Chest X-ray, AP view. Patient: 51 years old, sex F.
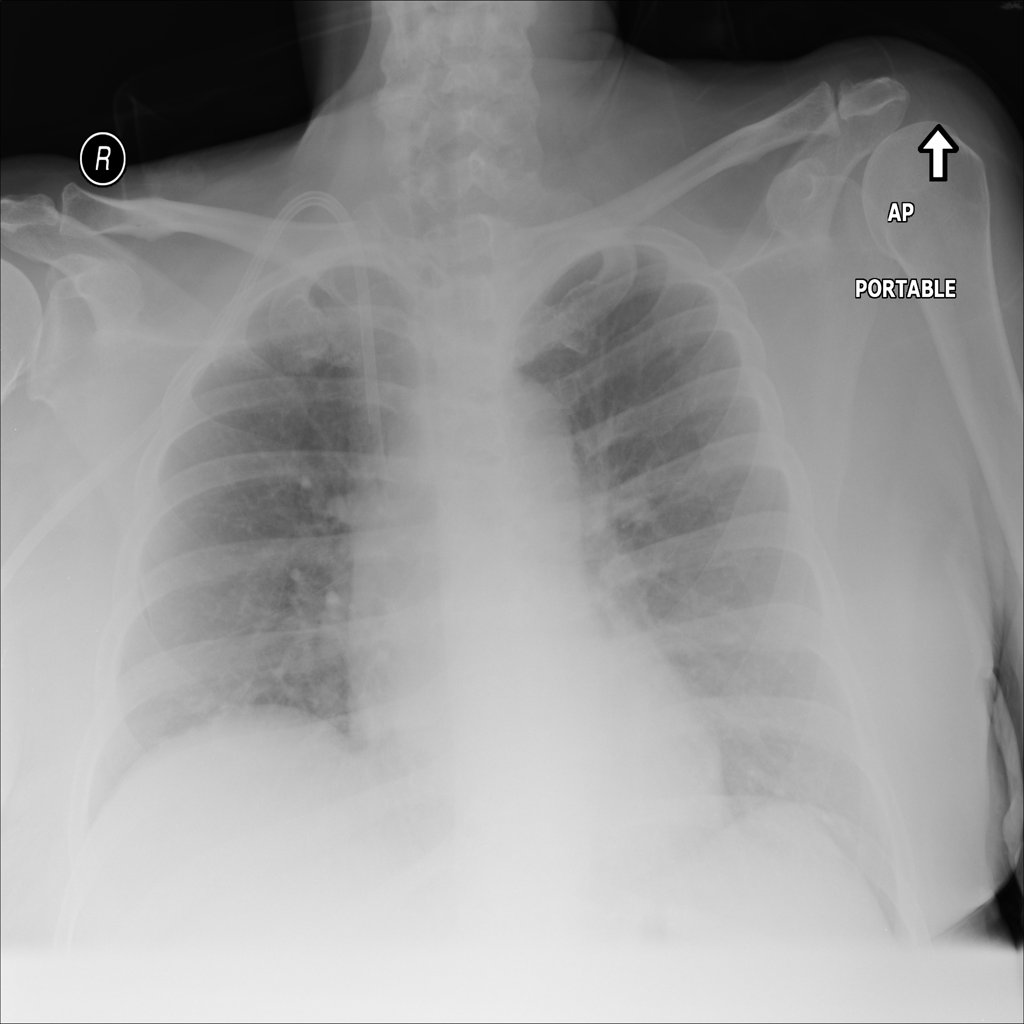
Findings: No Finding